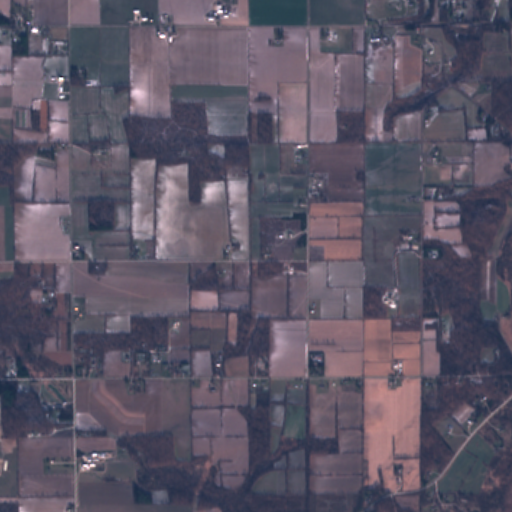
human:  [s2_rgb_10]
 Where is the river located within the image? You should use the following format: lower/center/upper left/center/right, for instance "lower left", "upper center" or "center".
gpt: The river is located in the lower right of the image.
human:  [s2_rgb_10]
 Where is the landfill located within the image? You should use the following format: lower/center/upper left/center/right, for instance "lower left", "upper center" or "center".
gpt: There is no landfill in the image.